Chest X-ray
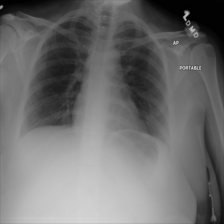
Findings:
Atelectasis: negative
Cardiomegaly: negative
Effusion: negative
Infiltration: negative
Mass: negative
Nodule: negative
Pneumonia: negative
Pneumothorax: negative
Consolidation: negative
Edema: negative
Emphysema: negative
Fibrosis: negative
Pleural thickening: negative
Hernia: negative